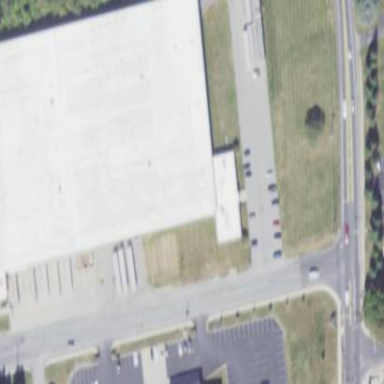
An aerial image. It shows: Warehouse building.